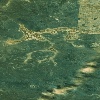
Label: land